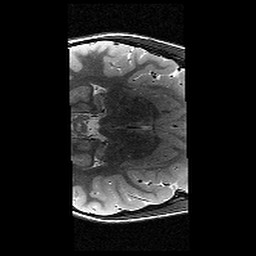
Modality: T2w
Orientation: axial
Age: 12
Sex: female
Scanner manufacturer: siemens
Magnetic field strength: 3 T
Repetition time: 9.23 s
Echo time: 0.067 s